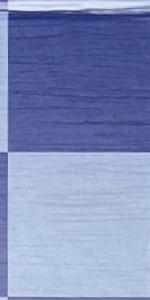
Label: Empty